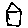
Label: house